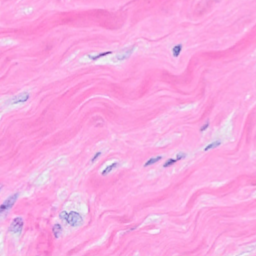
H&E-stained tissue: Breast